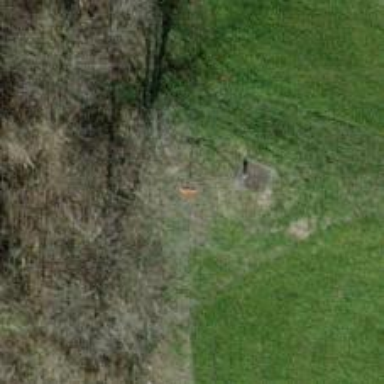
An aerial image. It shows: Pole supporting pipeline marker with roof cover.